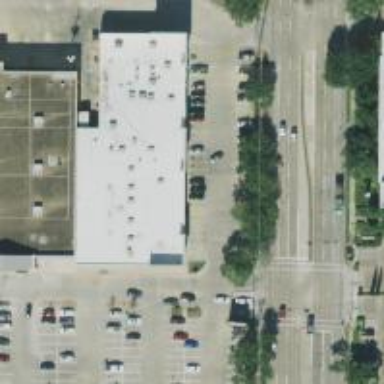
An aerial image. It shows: Parking space.